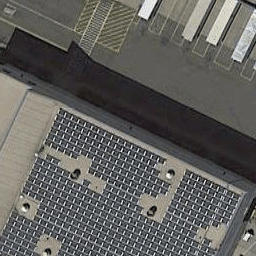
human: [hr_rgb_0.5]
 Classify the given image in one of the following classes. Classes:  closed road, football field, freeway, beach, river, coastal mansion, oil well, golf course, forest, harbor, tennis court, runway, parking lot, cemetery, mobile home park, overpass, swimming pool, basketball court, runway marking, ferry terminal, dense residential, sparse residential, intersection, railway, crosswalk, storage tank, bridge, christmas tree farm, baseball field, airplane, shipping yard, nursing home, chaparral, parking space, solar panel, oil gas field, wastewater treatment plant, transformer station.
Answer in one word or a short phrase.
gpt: solar panel